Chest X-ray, PA view. Patient: 66 years old, sex M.
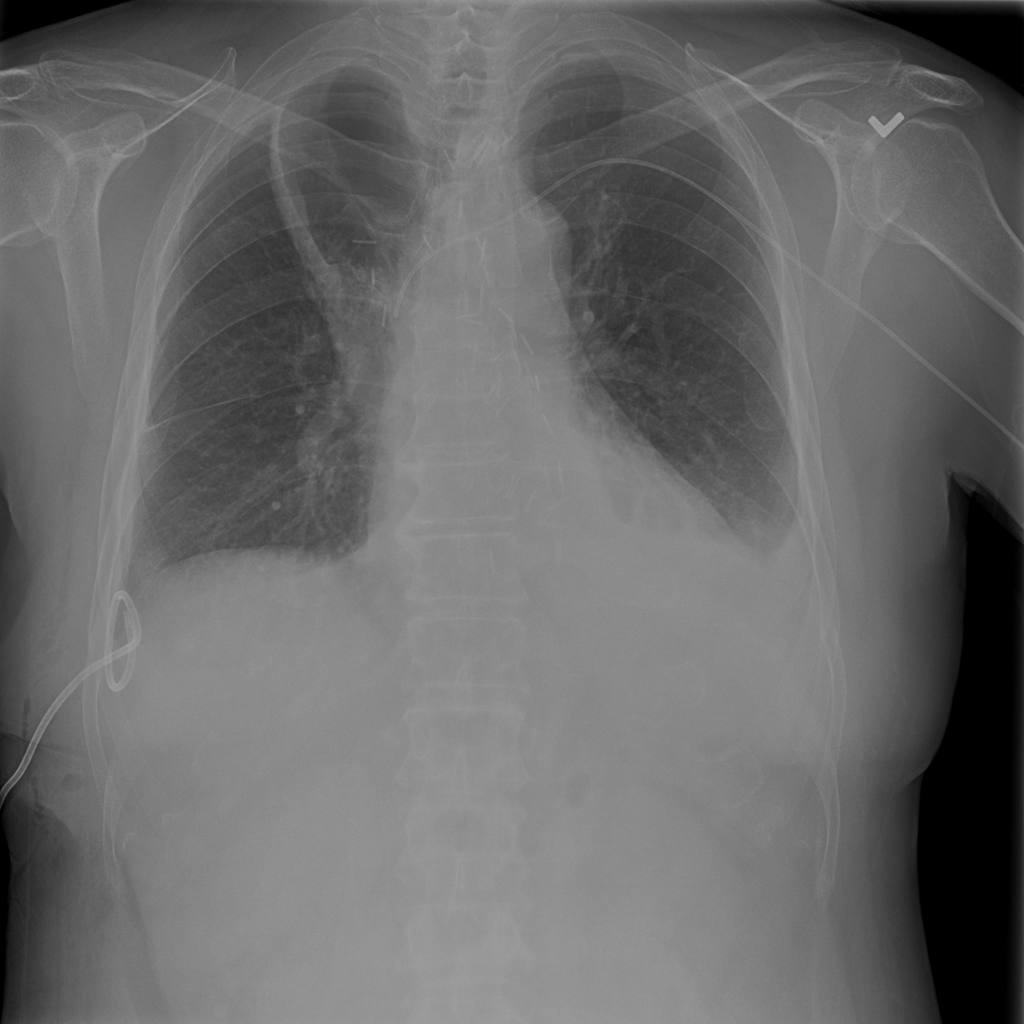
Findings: Atelectasis, Effusion, Emphysema, Infiltration